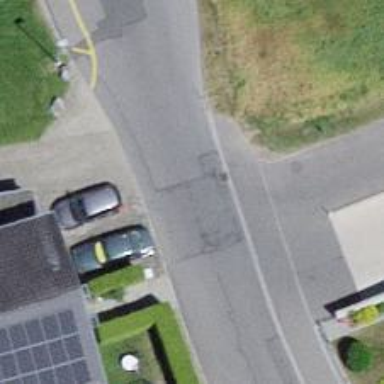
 featuring sidewalk on the left side. The sidewalk also has asphalt surface."